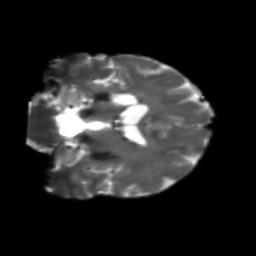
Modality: T2w
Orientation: coronal
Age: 53
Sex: male
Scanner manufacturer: siemens
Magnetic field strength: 3 T
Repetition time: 5.25 s
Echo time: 0.08 s